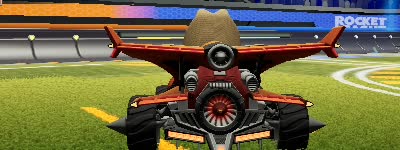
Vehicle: aftershock